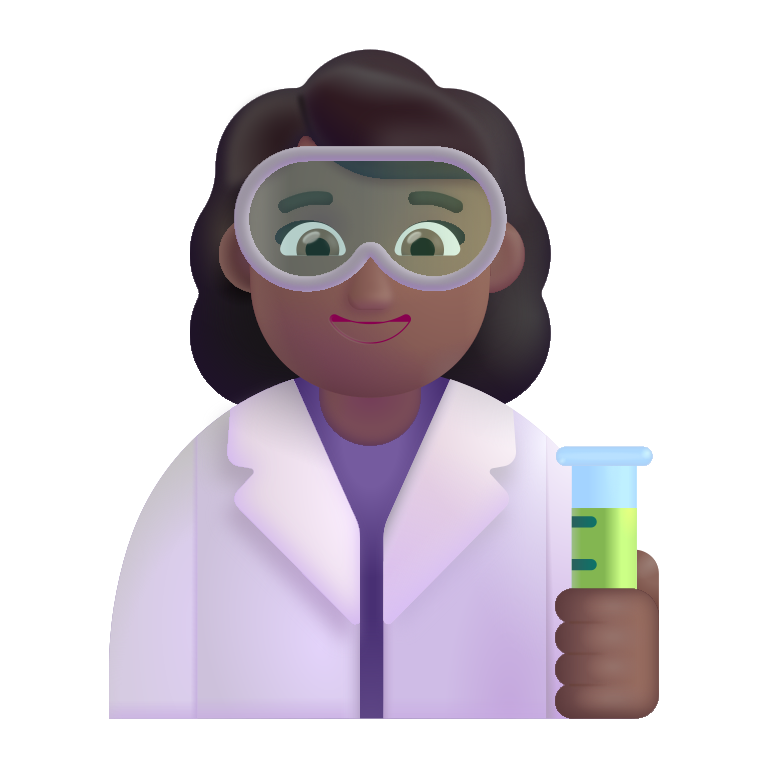
woman scientist color  dark